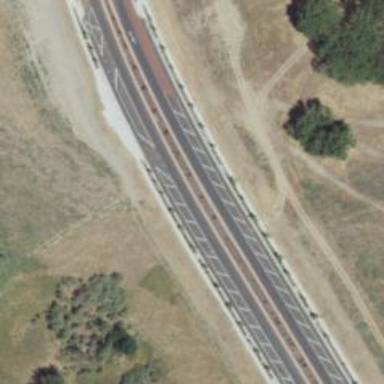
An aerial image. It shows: Tertiary road with cycle track alongside it.